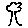
Label: tree